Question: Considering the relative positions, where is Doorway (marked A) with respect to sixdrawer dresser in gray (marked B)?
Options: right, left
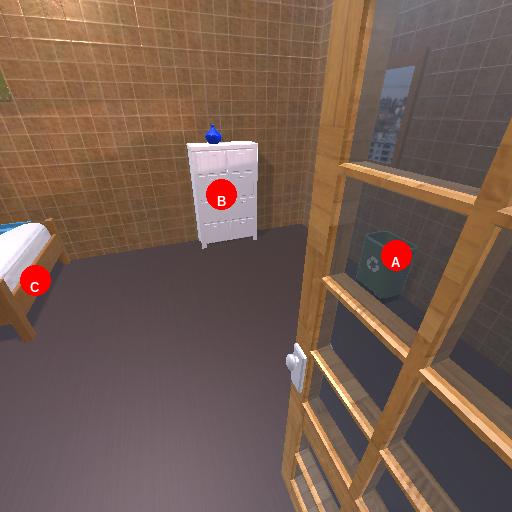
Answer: right